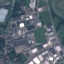
Land use / land cover class: Industrial